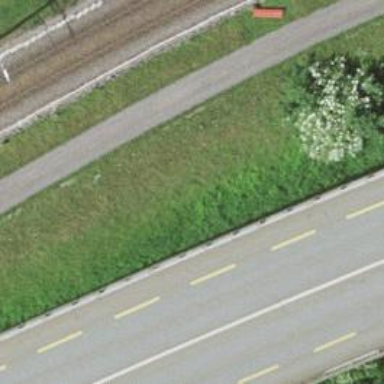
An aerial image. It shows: Asphalt track with grade1 tracktype.